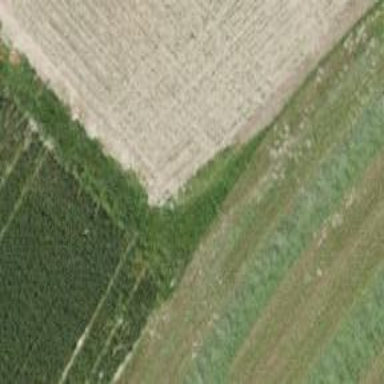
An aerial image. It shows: Path covered in grass.